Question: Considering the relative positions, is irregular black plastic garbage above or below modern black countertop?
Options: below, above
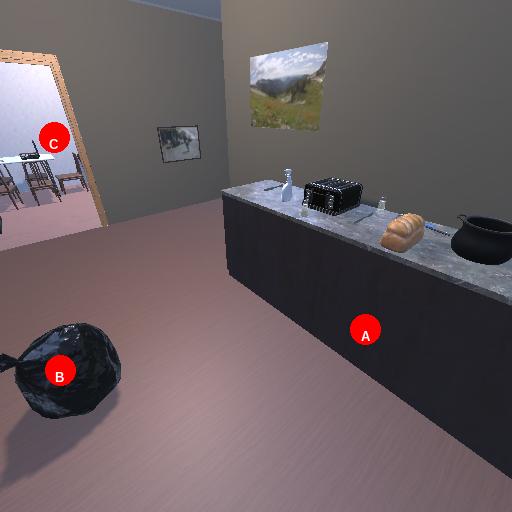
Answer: below